Interaction volume radius: 10 \u00c5
Interaction volume height: 35 \u00c5
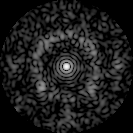
Disorder parameter: 0.7434